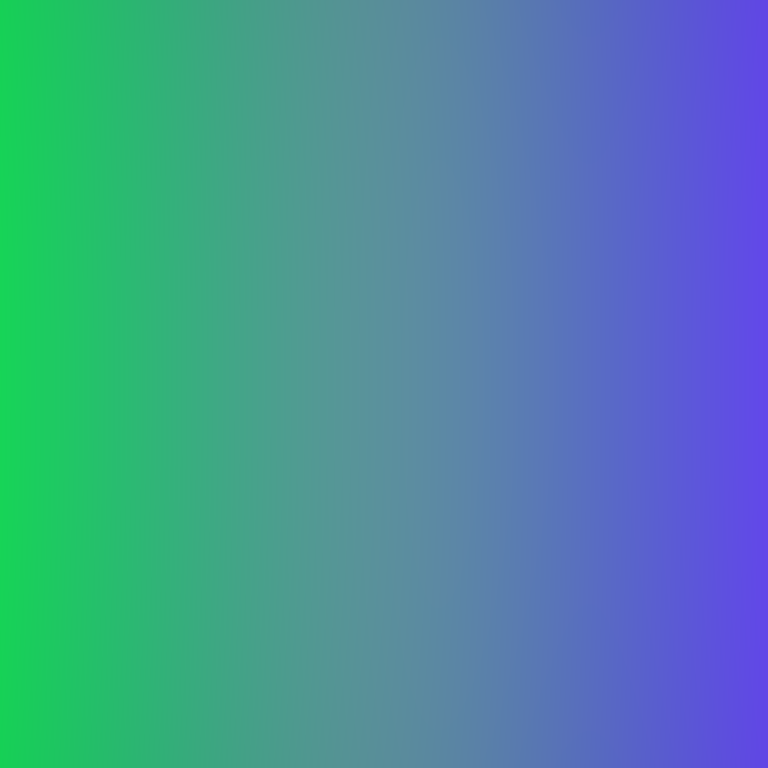
Abstract light effect, smooth gradient from vibrant green to deep purple, calm atmosphere, soft blend, no room, no furniture, no objects.